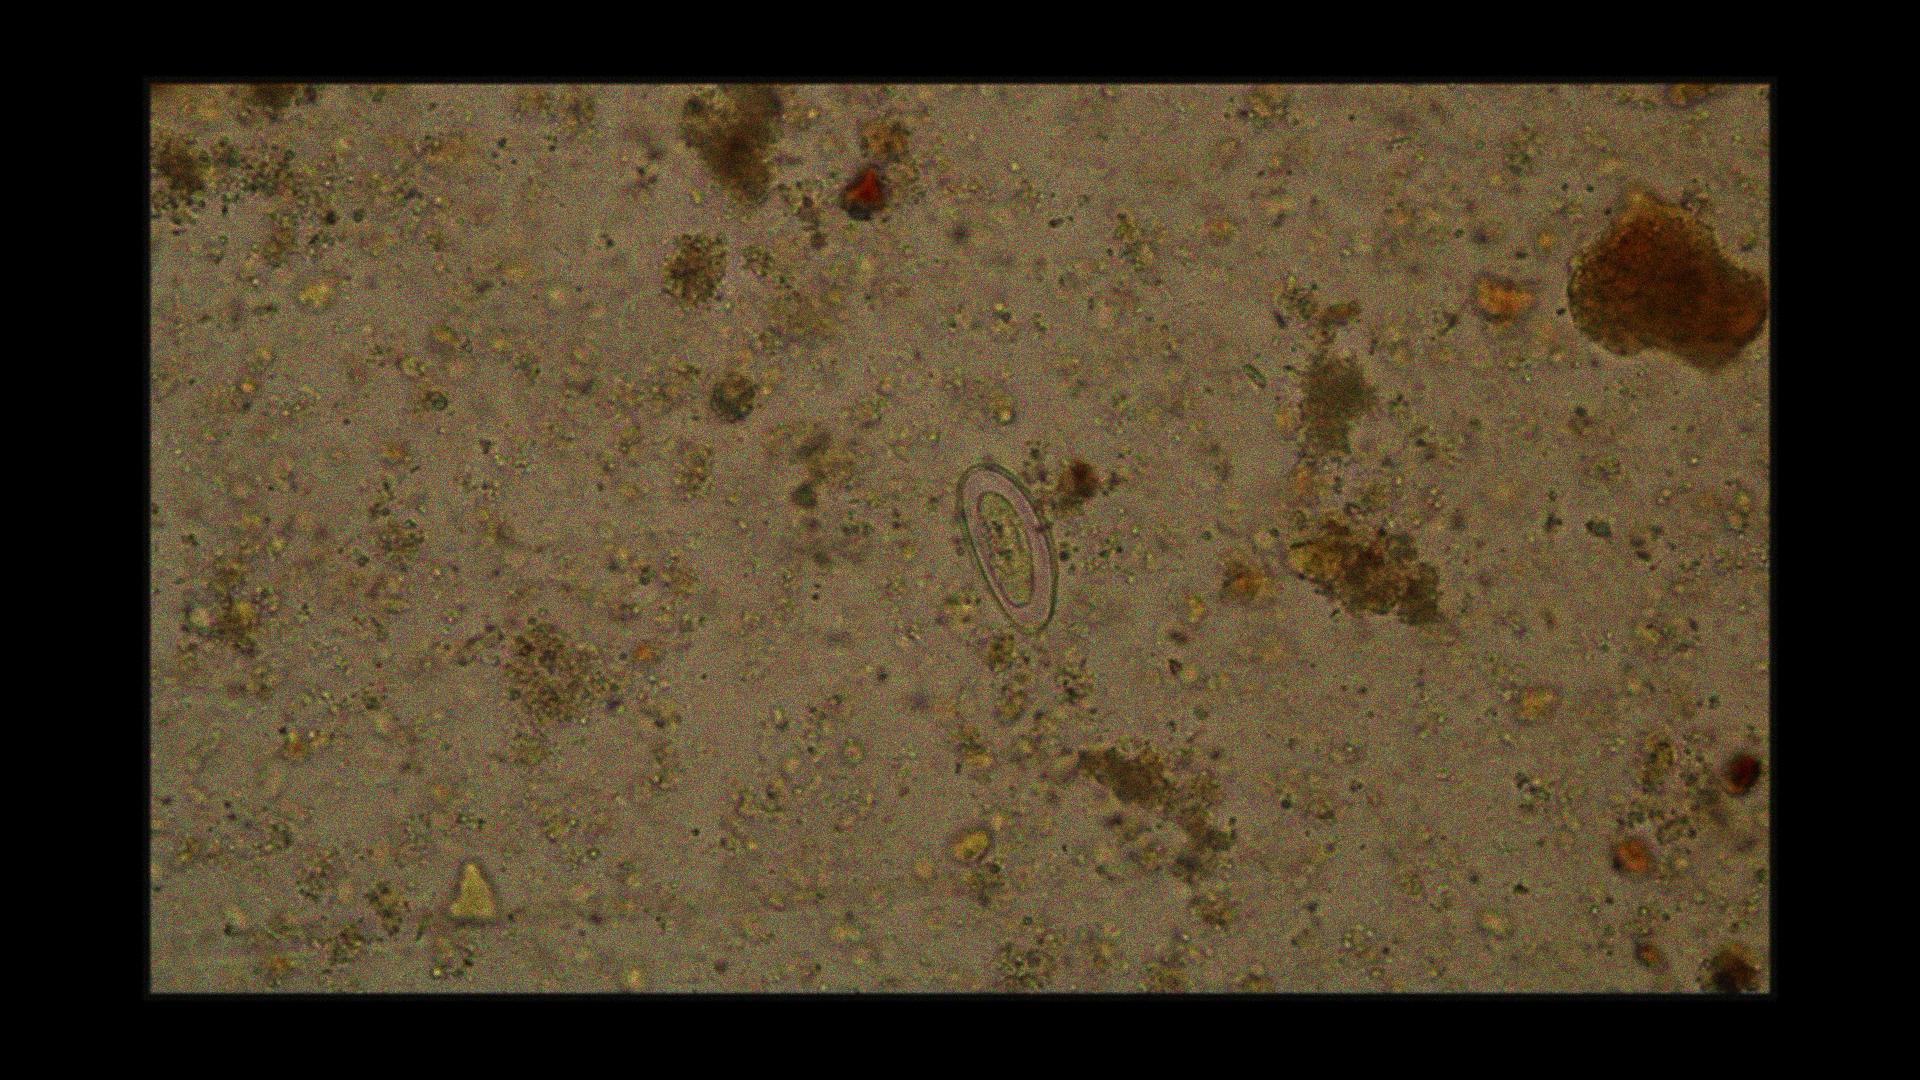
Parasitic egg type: Enterobius vermicularis